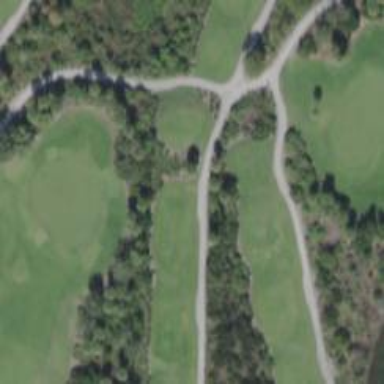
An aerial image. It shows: Service road designated as golf cart path.